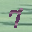
Label: 7